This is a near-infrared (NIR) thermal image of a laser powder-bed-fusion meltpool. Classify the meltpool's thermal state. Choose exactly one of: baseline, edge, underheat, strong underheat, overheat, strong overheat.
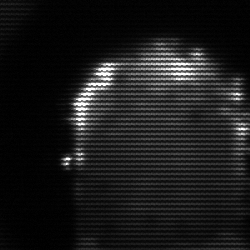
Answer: baseline